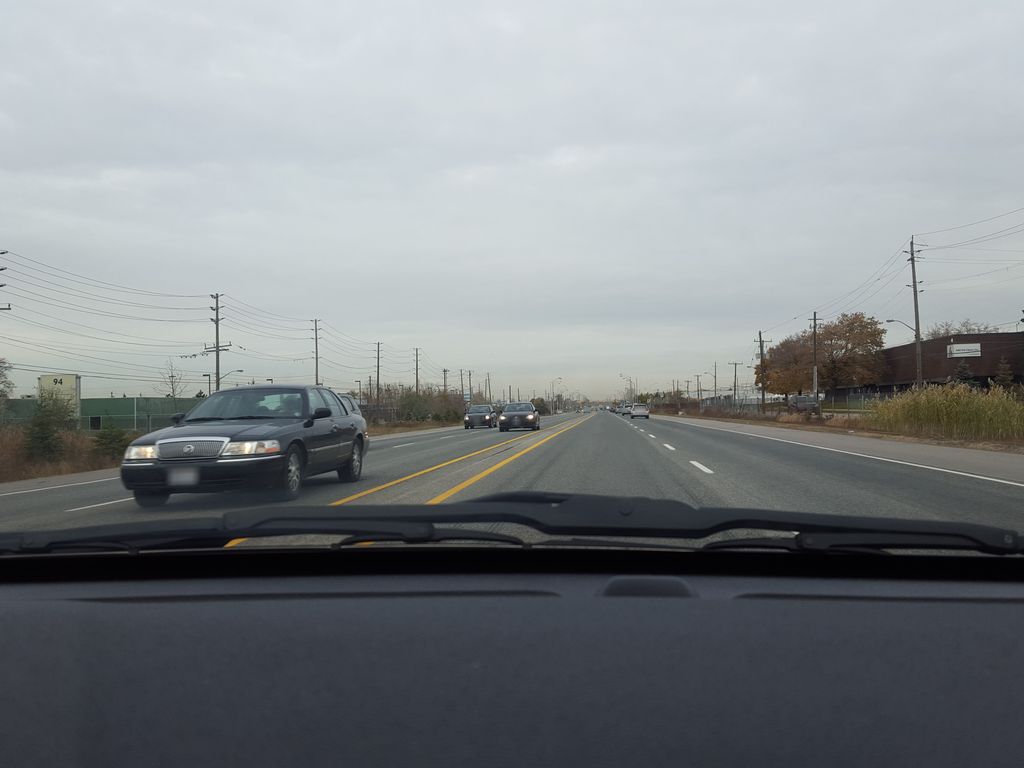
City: toronto